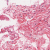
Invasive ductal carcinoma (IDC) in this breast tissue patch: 0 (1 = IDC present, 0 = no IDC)